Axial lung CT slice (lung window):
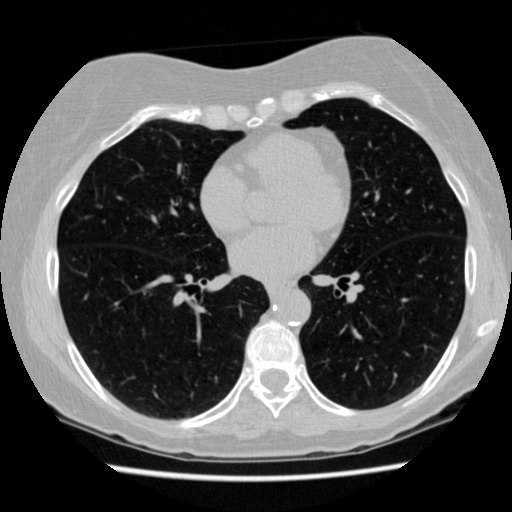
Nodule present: no